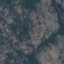
Label: HerbaceousVegetation